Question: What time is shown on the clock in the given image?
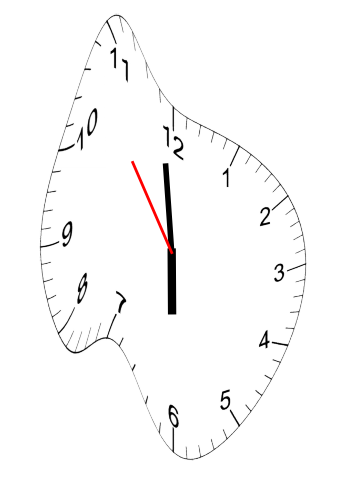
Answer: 05:58:54